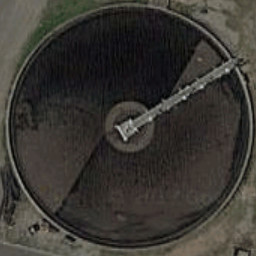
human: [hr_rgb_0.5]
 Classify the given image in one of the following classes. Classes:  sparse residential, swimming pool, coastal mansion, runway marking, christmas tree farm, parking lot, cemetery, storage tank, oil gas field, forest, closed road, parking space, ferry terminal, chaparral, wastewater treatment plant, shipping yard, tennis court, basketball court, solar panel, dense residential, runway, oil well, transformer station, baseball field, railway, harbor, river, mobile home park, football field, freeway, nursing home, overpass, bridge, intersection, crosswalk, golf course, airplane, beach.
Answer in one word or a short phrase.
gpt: wastewater treatment plant